Field crop: maize
Growth stage: 2
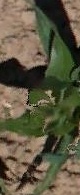
Species: maize